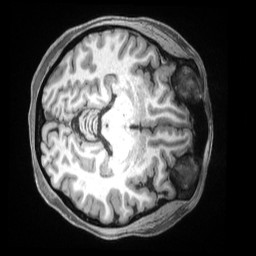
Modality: T1w
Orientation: axial
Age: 45
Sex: female
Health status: ill
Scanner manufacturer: siemens
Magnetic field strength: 3 T
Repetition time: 2.5 s
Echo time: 0.00181 s